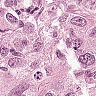
Metastatic tissue present: yes